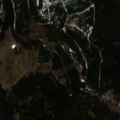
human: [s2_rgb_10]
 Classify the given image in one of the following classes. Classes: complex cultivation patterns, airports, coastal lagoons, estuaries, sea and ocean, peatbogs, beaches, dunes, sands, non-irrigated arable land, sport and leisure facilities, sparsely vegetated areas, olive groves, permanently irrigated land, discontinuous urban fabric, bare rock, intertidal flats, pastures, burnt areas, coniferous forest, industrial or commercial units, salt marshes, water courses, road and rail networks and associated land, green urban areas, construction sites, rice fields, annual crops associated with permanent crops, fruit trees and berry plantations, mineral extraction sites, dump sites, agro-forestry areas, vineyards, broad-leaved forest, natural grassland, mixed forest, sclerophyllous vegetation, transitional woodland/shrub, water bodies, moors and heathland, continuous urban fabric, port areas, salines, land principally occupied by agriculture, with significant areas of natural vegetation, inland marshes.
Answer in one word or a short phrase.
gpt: coniferous forest, natural grassland